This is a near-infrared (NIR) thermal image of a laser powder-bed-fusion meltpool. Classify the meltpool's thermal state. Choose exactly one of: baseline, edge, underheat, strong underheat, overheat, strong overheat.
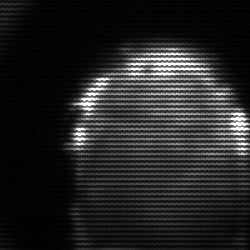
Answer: baseline